Field crop: maize
Growth stage: 2
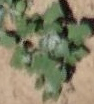
Species: chenopodium